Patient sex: F
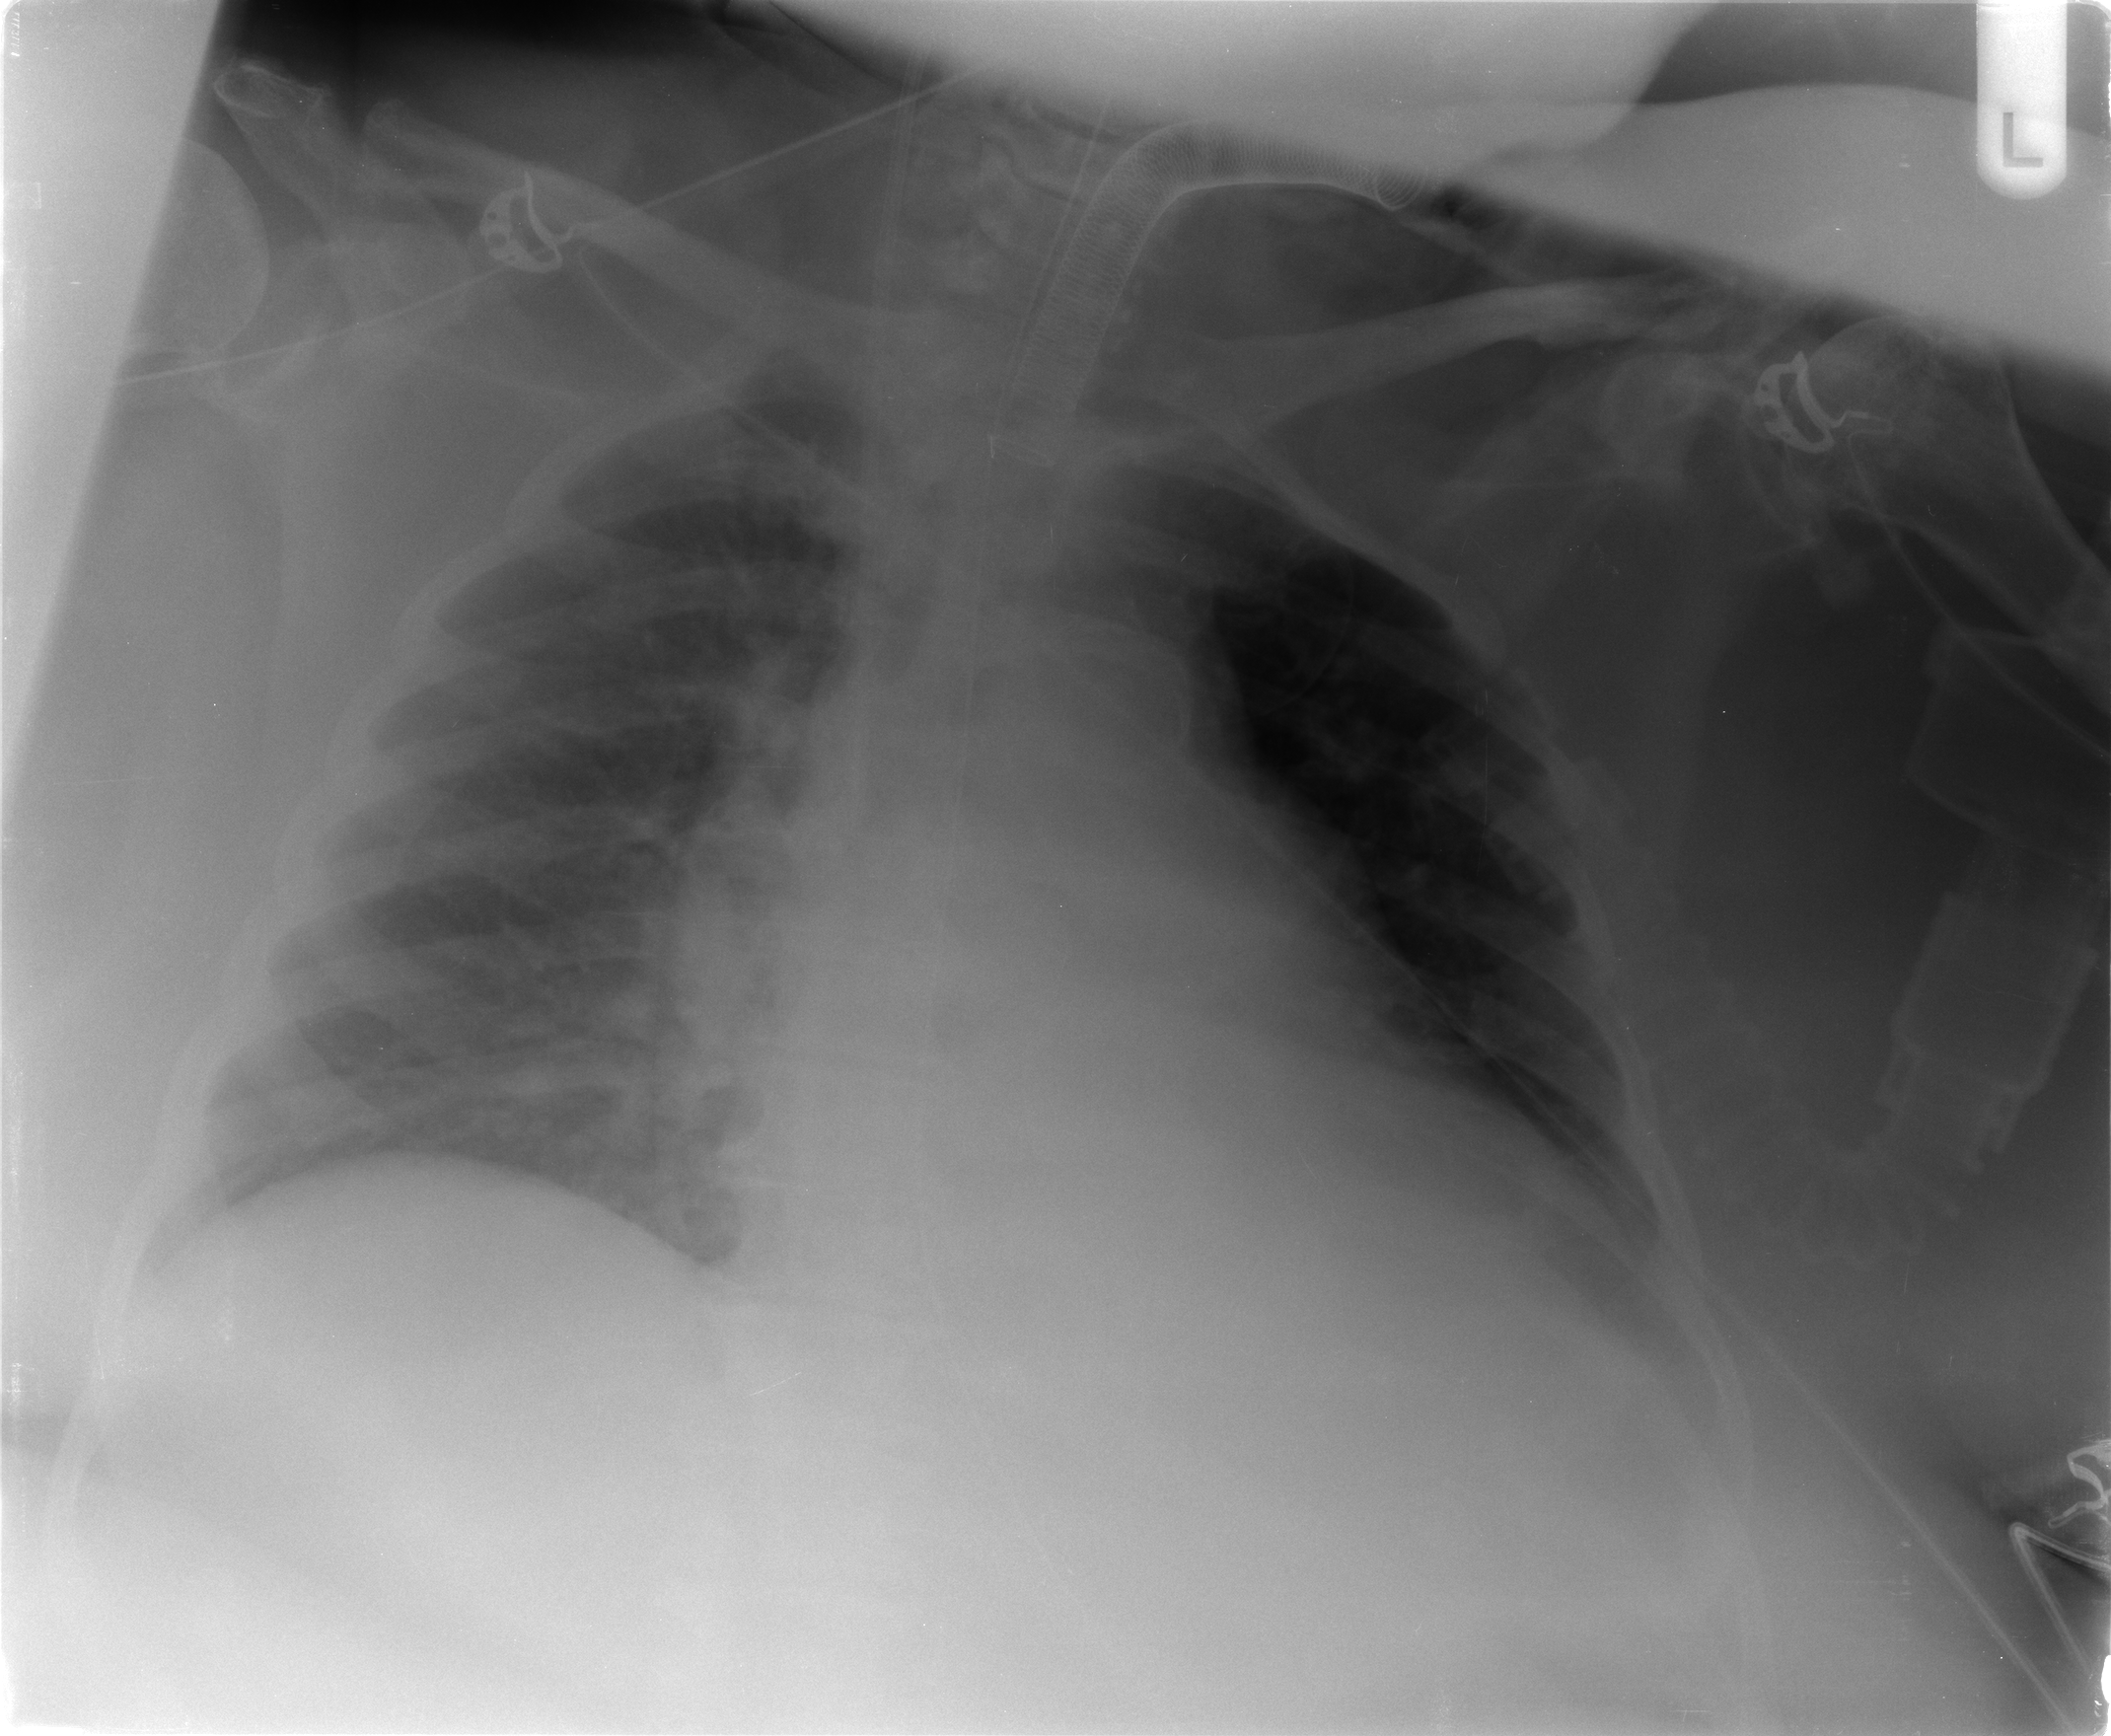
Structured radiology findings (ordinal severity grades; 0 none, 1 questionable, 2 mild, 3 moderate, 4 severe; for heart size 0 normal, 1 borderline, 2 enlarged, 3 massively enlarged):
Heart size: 2
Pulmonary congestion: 2
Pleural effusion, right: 0
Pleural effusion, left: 1
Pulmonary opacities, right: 0
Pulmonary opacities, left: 0
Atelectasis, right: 1
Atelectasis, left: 2